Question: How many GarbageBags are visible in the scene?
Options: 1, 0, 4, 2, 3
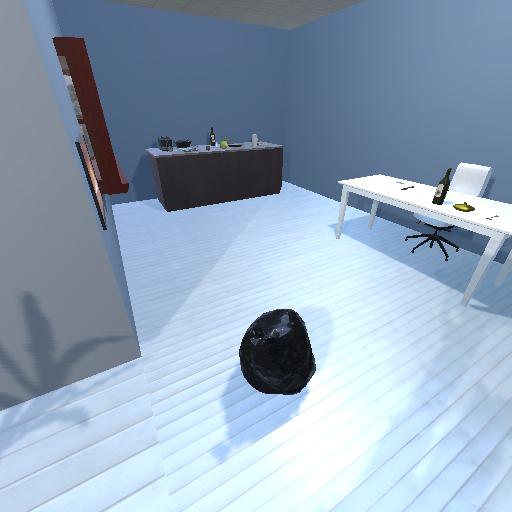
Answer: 1